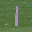
Label: 1